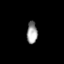
Tissue: skin
Cell type: Fibroblasts
Senescence score: 0.6823
Nuclear area (px): 228
Mean DAPI intensity: 155.118